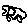
Label: car